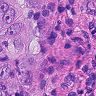
Metastatic tissue present: yes